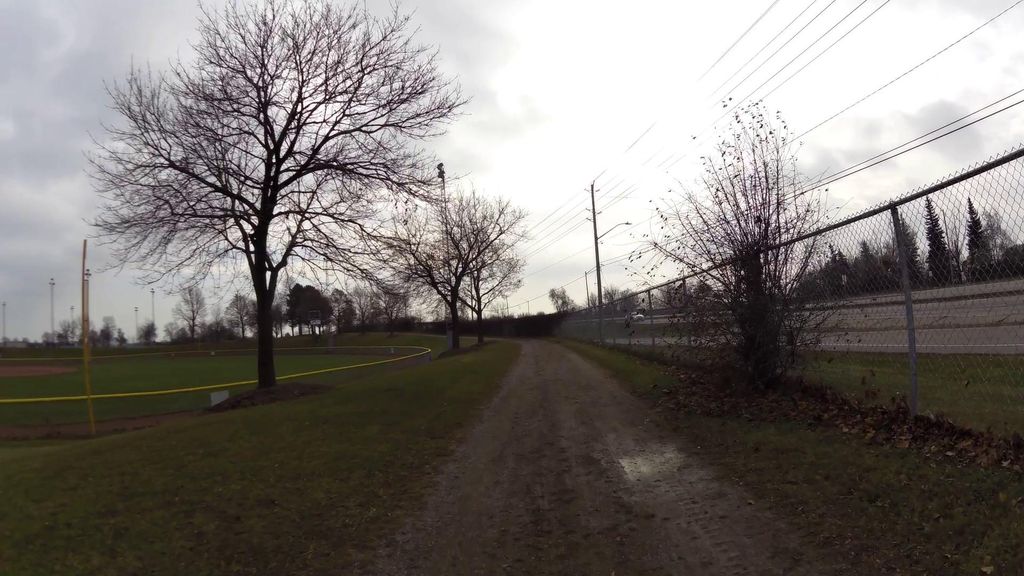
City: kitchener-waterloo